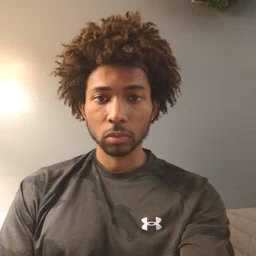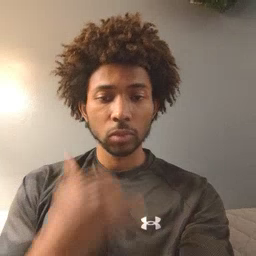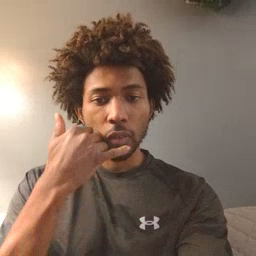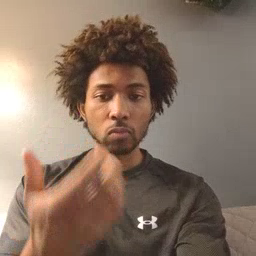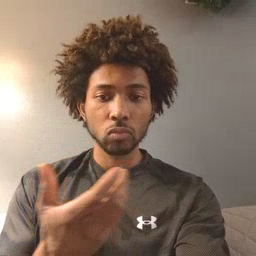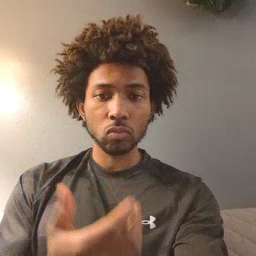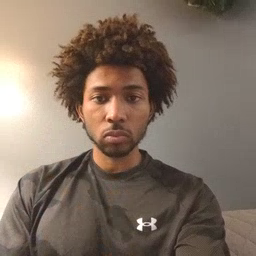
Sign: callonphone